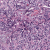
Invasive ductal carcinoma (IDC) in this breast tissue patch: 1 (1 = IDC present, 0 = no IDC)